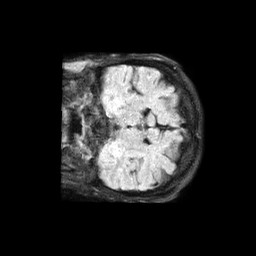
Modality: FLAIR
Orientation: coronal
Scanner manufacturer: philips
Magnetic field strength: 1.5 T
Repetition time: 6 s
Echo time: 0.09934 s